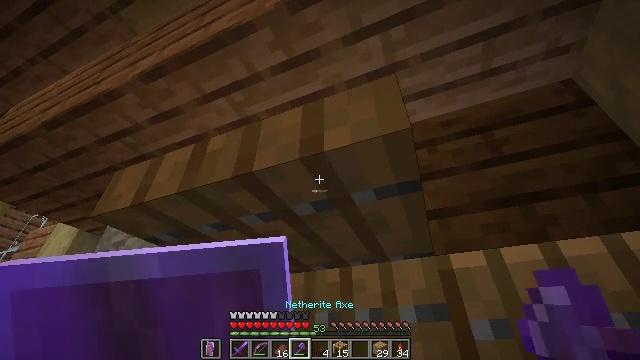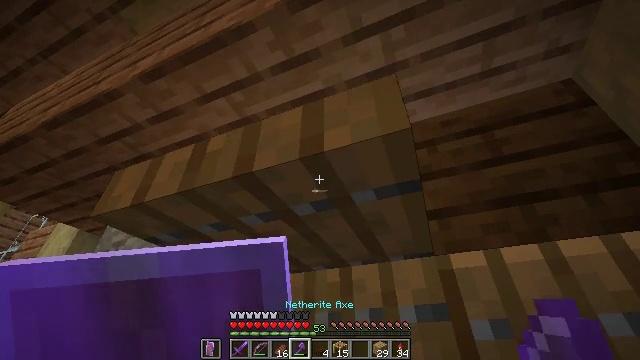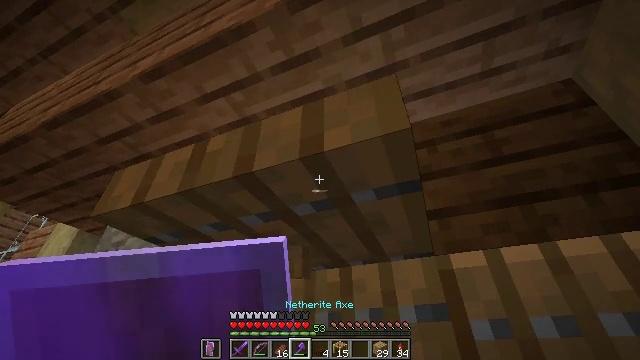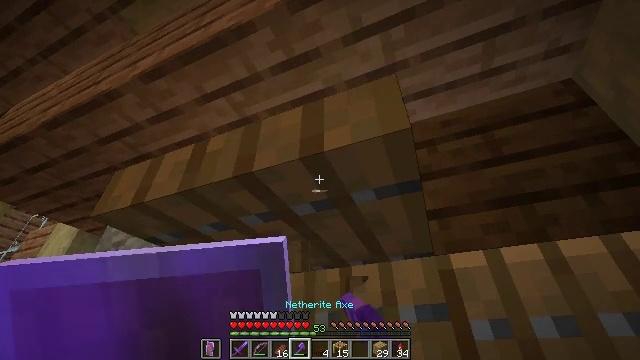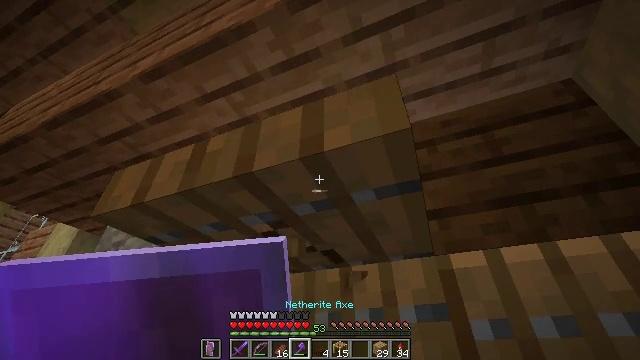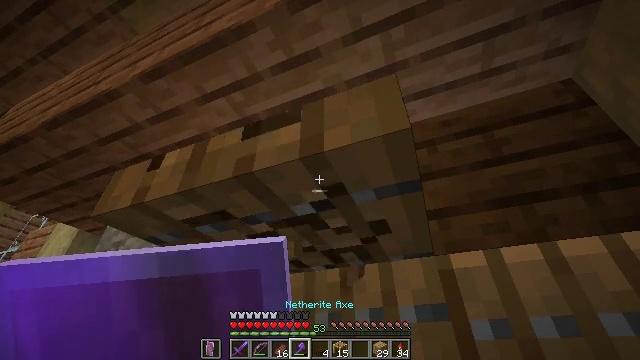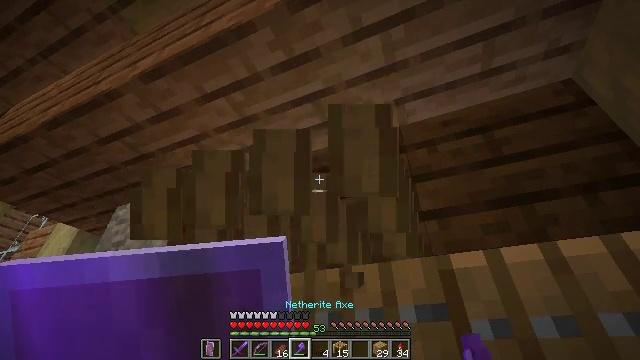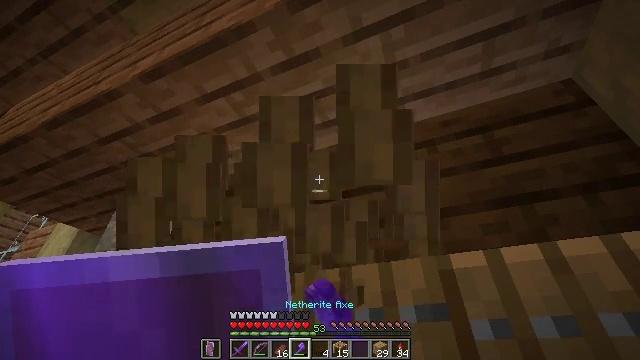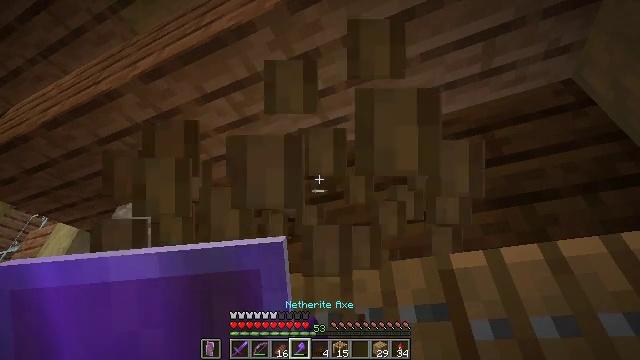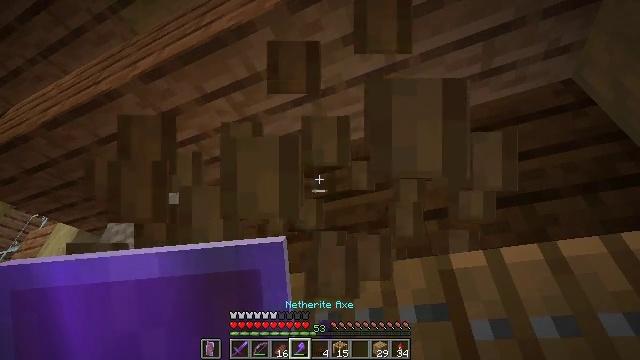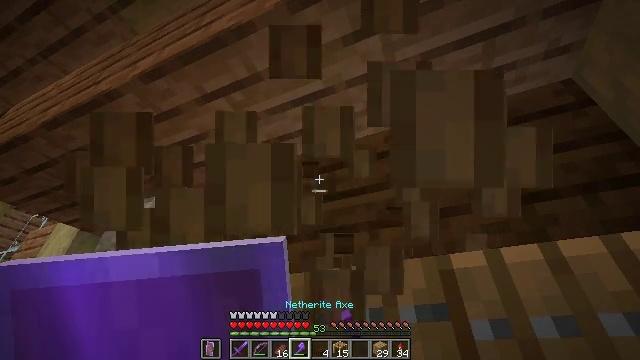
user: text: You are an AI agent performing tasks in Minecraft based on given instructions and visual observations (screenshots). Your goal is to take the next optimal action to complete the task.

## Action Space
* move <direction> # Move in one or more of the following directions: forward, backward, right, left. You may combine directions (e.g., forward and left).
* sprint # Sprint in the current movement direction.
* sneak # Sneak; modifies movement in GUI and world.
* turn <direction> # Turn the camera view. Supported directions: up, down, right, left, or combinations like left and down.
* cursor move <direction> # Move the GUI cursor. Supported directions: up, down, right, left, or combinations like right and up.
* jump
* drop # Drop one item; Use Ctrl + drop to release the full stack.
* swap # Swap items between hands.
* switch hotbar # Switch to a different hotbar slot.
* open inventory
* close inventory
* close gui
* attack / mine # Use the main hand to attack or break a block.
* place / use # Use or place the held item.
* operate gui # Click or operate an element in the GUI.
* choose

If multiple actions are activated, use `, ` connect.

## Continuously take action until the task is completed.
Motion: motion action
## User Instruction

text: Destroy the spruce trapdoor to collect it.
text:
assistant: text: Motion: no_op
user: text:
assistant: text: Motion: attack / mine
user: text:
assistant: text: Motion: attack / mine
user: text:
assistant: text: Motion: attack / mine
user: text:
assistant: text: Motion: attack / mine
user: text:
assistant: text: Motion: attack / mine
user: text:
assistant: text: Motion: attack / mine
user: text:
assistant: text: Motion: attack / mine
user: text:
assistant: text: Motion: attack / mine
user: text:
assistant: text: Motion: attack / mine
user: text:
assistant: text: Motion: attack / mine